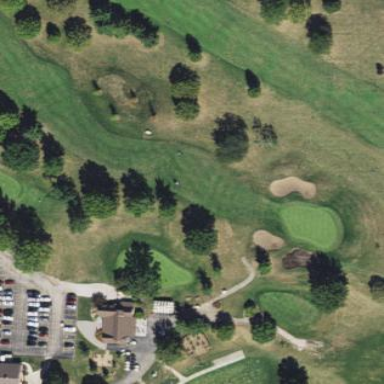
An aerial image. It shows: Grassy area designated as golf fairway.